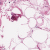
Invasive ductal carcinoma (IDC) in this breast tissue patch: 0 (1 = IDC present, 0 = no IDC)